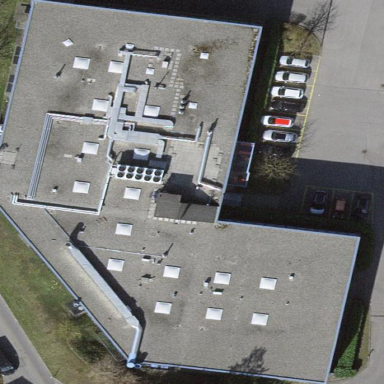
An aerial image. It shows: University building with flat roof.